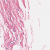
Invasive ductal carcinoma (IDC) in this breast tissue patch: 0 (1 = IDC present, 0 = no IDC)